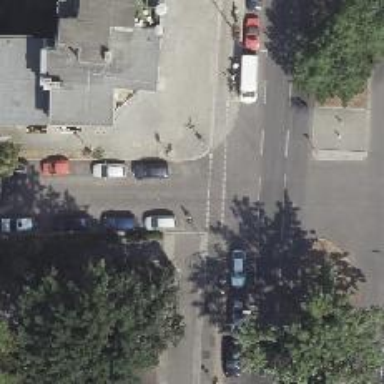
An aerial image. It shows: Asphalt footway with unmarked crossing.